九年级 · 组合几何学
如图, 若干位同学玩扔石子进筐游戏, 图(1)、图(2)分别是两种站立方式, 关于这两种方式的 “公平性” 有下列说法, 其中正确的是( )

图(1)

图(2)

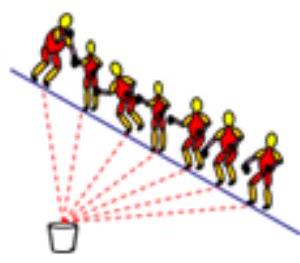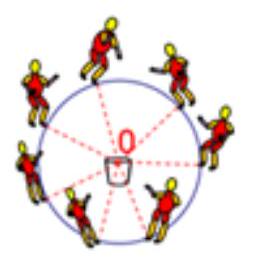
A. 两种均公平
B. 两种均不公平
C. 仅图(1)公平
D. 仅图(2)公平

答案: D
解析: 解: 图(1)中, 若干位同学到筐的距离不相等, 则图(1)不公平;

图(2)中, 若干位同学到筐的距离相等, 则图(2)公平;

故选: D.

对图(1)、图(2)分别是两种站立方式分别进行判断即可.

此题考查了游戏公平性, 判断游戏公平性就要计算每个事件的概率, 概率相等就公平, 否则就不公平. 用到的知识点为: 概率=所求情况数与总情况数之比.